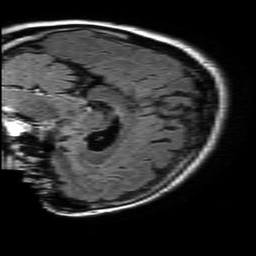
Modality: FLAIR
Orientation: sagittal
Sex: female
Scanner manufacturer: philips
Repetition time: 11 s
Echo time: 0.125 s